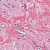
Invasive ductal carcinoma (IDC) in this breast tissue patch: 0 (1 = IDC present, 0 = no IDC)